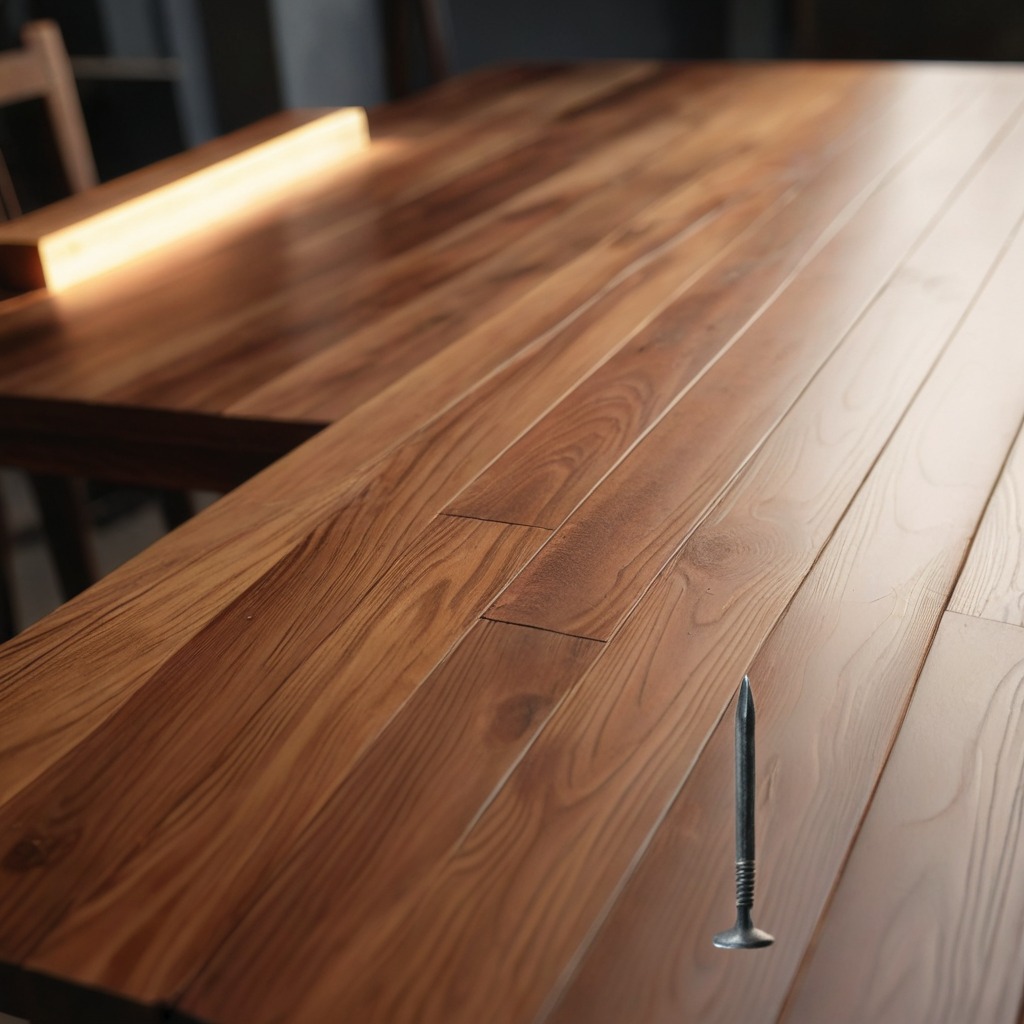
A nail is lying on the wooden table in the carpentry studio.